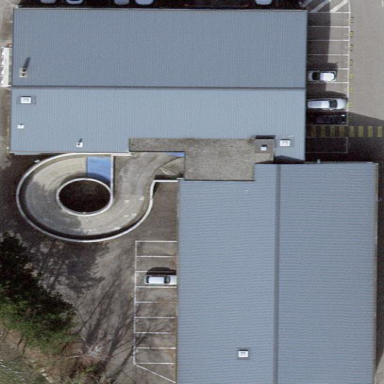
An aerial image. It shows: Multi-storey parking building.